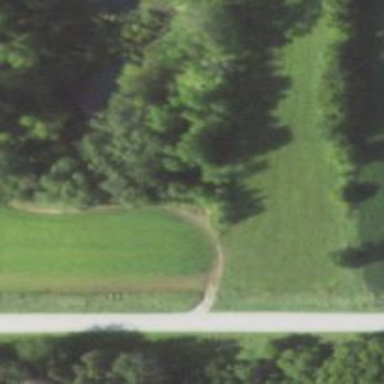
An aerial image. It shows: Row of trees in natural setting.